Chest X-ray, PA view. Patient: 30 years old, sex F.
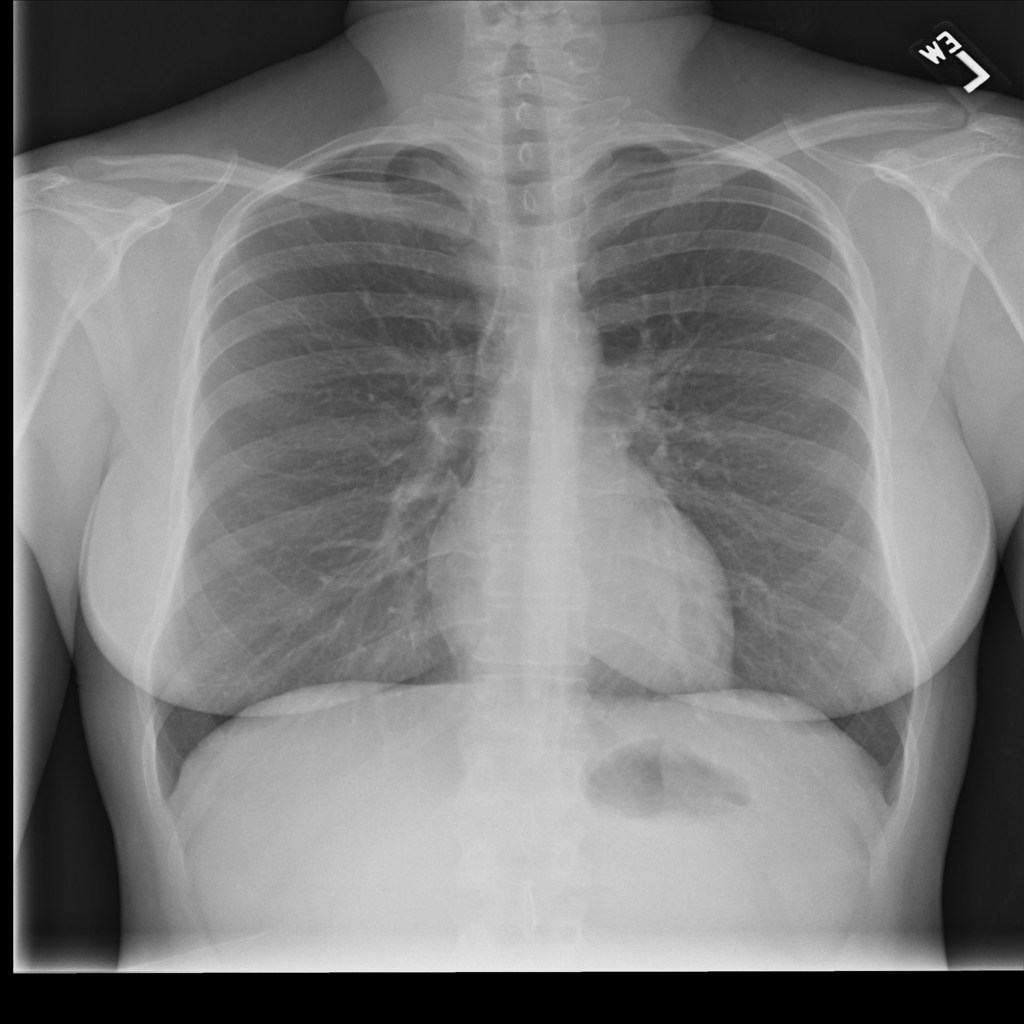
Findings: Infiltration